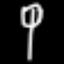
Label: fork